Aerial crown-view tile of a tropical tree (Barro Colorado Island, Panama), acquired 20250818:
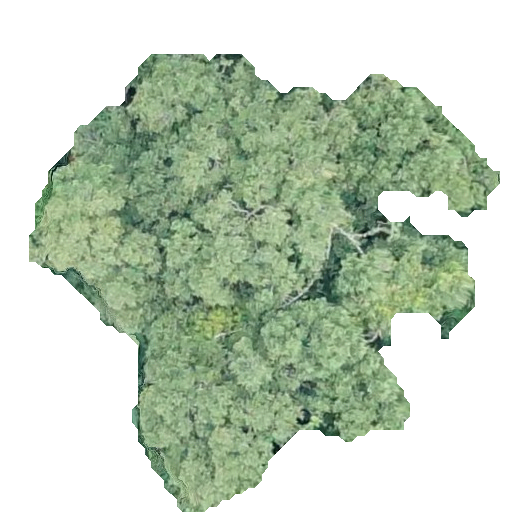
Species: Calophyllum longifolium
GBIF accepted scientific name: Calophyllum longifolium
Crown area: 187.638 m²